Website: lowes
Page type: receipt
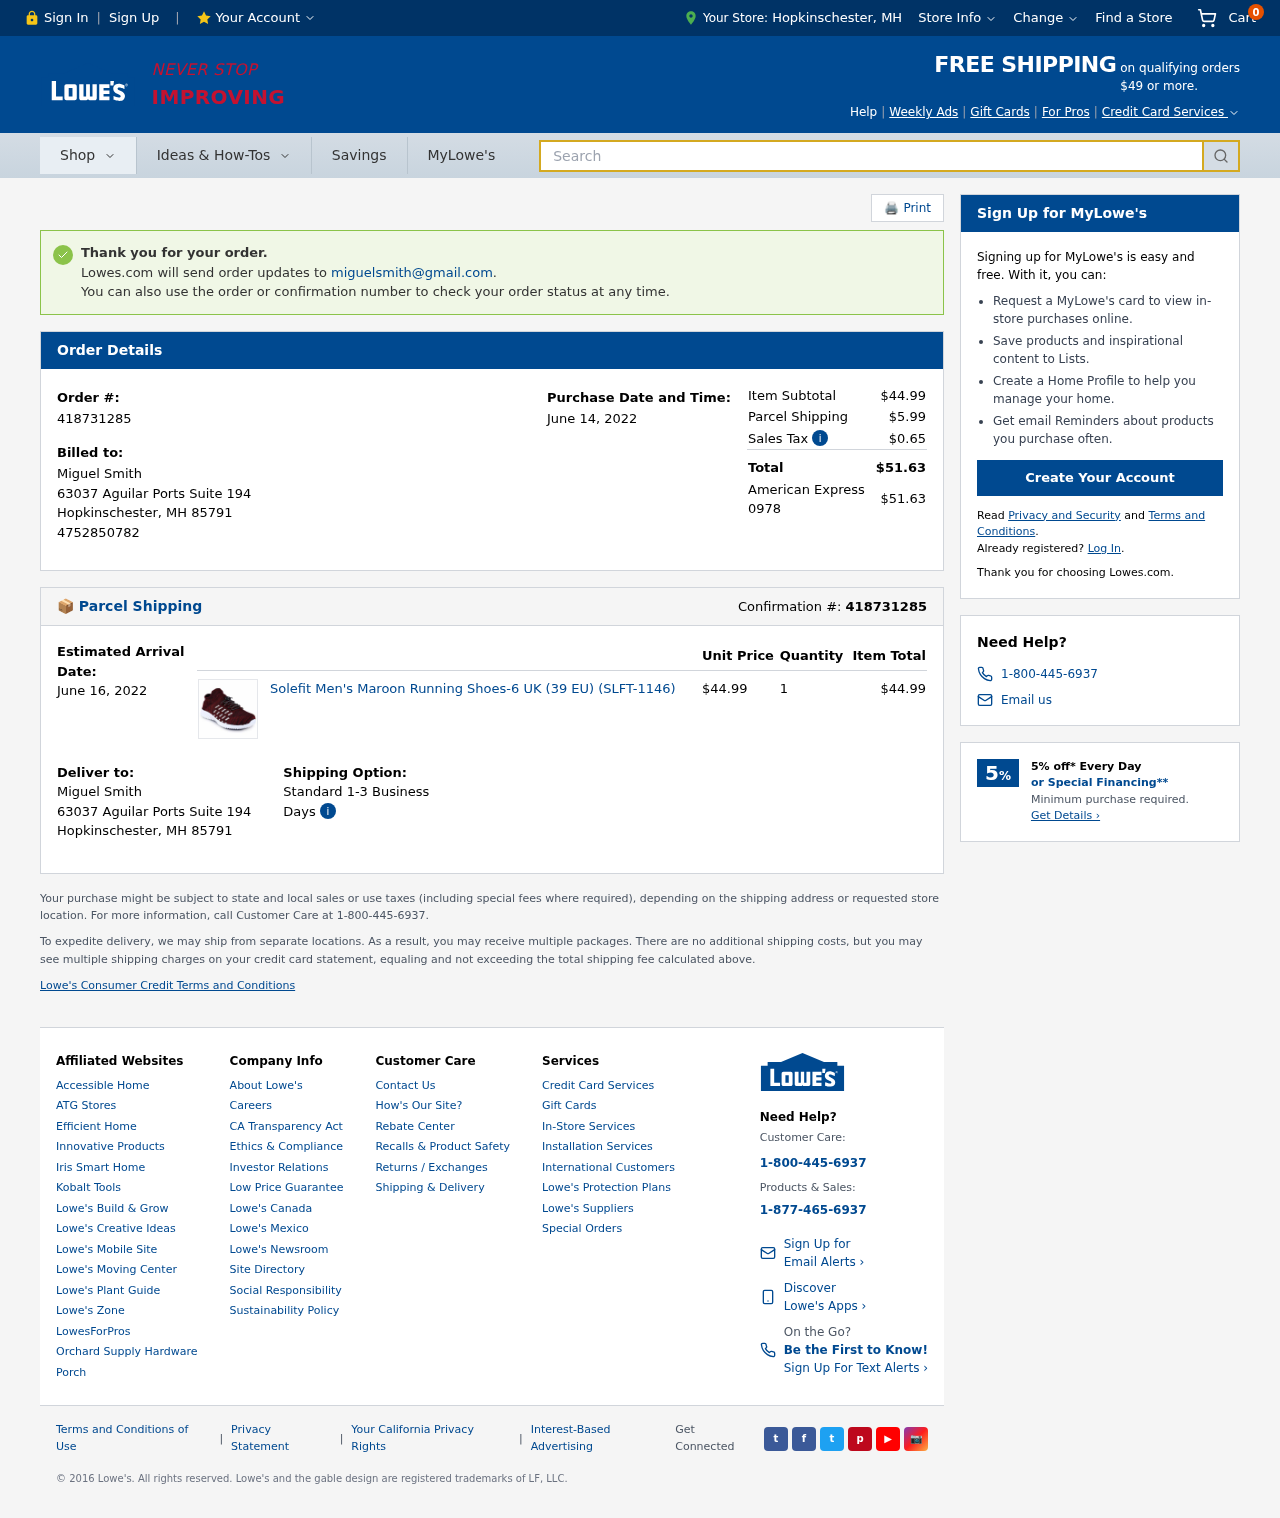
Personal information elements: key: PII_CARD_LAST4
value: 0978
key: PII_CARD_TYPE
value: American Express
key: PII_CITY
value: Hopkinschester
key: PII_EMAIL
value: miguelsmith@gmail.com
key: PII_FULLNAME
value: Miguel Smith
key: PII_PHONE
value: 4752850782
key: PII_POSTCODE
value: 85791
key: PII_STATE_ABBR
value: MH
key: PII_STREET
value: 63037 Aguilar Ports Suite 194
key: PII_CITY_STATE
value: Hopkinschester, MH
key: PII_FULLNAME2
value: Miguel Smith
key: PII_STREET2
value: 63037 Aguilar Ports Suite 194
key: PII_CITY2
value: Hopkinschester
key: PII_STATE_ABBR2
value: MH
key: PII_POSTCODE2
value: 85791
Product elements: key: PRODUCT1_NAME
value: Solefit Men's Maroon Running Shoes-6 UK (39 EU) (SLFT-1146)
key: PRODUCT1_PRICE
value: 44.99
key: PRODUCT1_QUANTITY
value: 1
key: PRODUCT1_TOTAL
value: $44.99
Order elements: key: ORDER_NUM_ITEMS
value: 0
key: ORDER_ID
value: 418731285
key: ORDER_DATE
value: June 14, 2022
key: ORDER_SUBTOTAL
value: $44.99
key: ORDER_SHIPPING_COST
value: $5.99
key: ORDER_TAX
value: $0.65
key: ORDER_TOTAL
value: $51.63
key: ORDER_TOTAL2
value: $51.63
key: ORDER_DELIVERY_DATE
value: June 16, 2022
Search elements: key: HEADER_SEARCH
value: Search